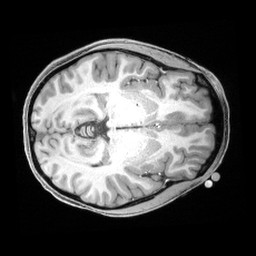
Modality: T1w
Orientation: axial
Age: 30
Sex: female
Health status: healthy
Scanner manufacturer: siemens
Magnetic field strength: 3 T
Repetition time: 2.4 s
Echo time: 0.00194 s